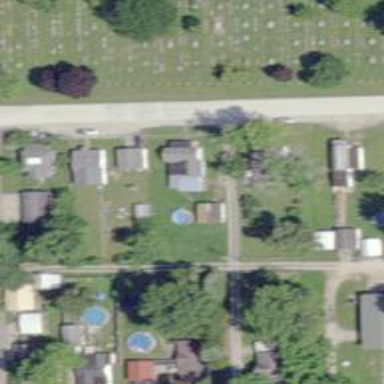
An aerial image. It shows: Alley classified as service road.